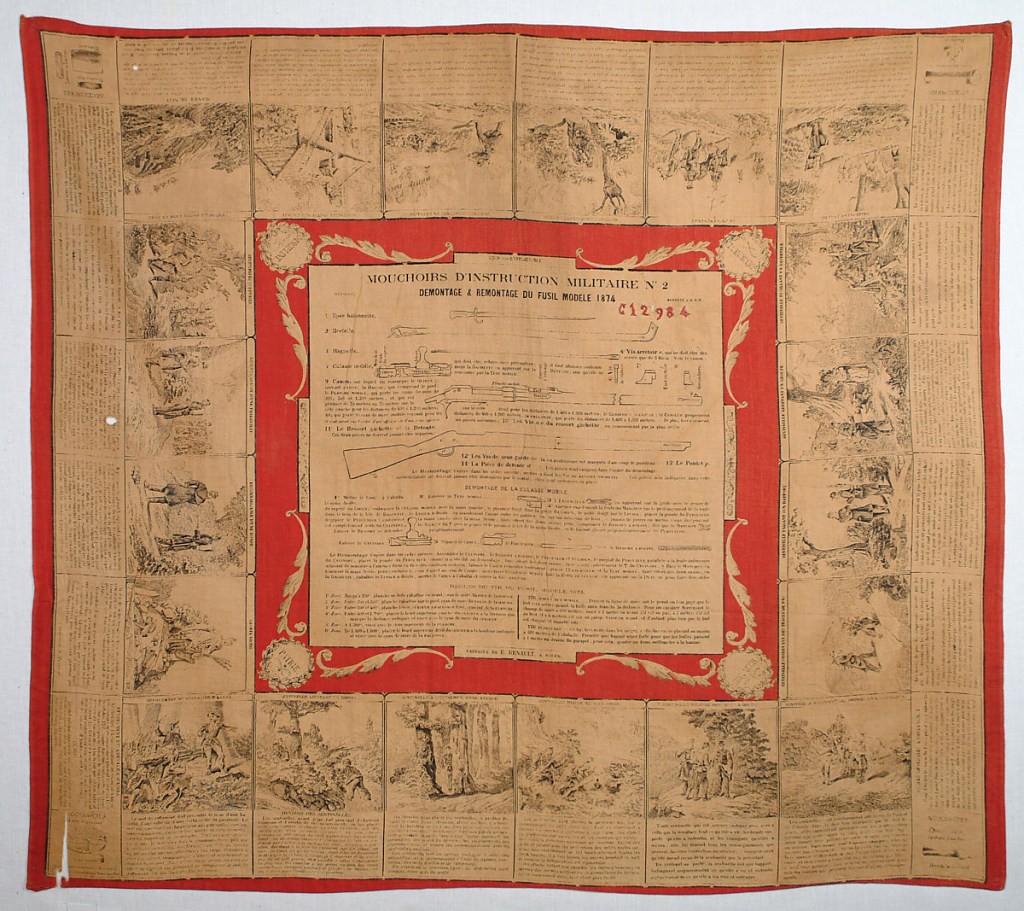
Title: Muchoirs D’instruction Militaire
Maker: E. Renault
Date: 1874
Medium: cotton Technique: printed on plain weave
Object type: Handkerchief
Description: Red cotton handkerchief printed with black design on cream ground showing military activities. At center are instructions on the stripping and assembly of the 1886M93 Lebel rifle. Printed at top: Muchoirs D'instruction Militaire (military training handkerchief).